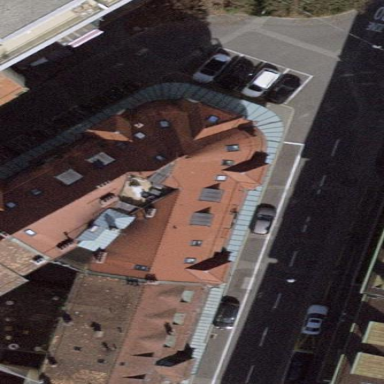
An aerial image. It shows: Quadruple saltbox roof shape on apartment building.